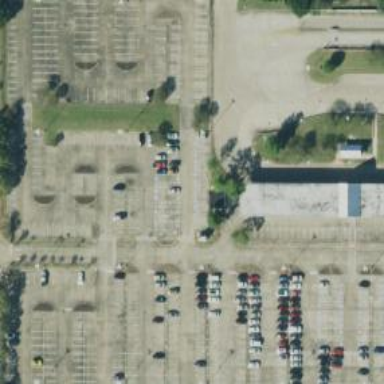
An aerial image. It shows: Parking space.